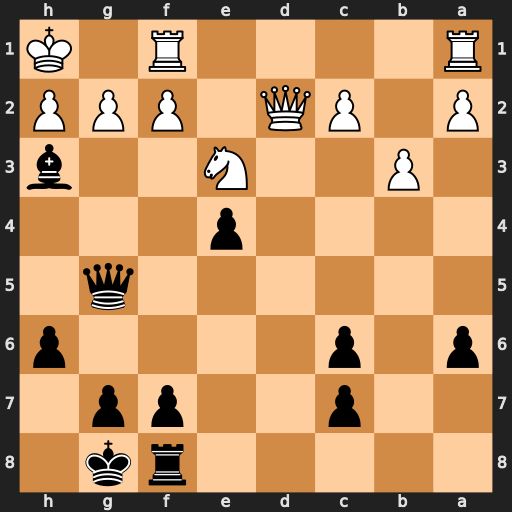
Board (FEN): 5rk1/2p2pp1/p1p4p/6q1/4p3/1P2N2b/P1PQ1PPP/R4R1K
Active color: b
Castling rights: -
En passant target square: -
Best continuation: Bxg2+ Nxg2 Qxd2